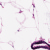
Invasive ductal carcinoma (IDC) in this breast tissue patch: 0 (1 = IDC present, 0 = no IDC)